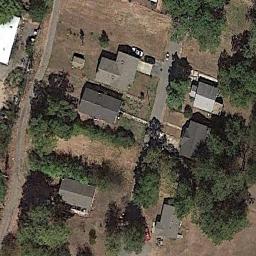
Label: medium_residential